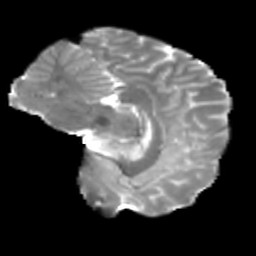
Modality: T2w
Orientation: sagittal
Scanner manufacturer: siemens
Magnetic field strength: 3 T
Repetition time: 4 s
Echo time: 0.0594 s